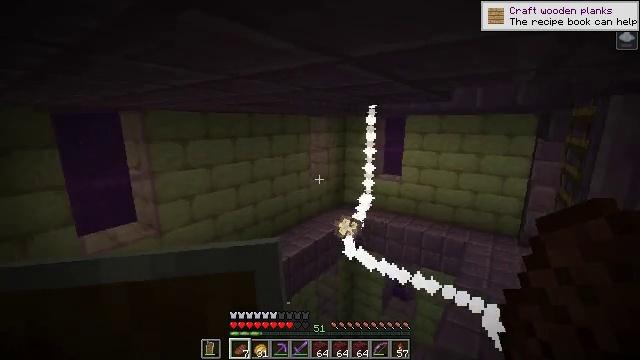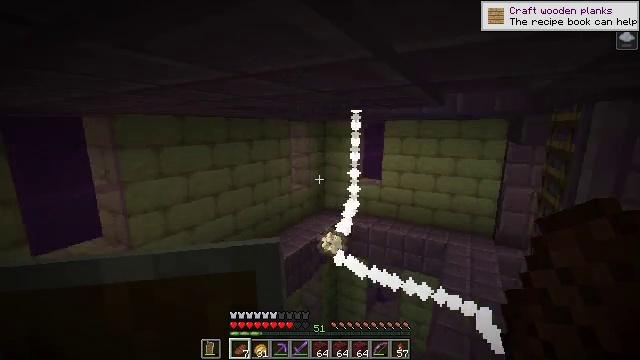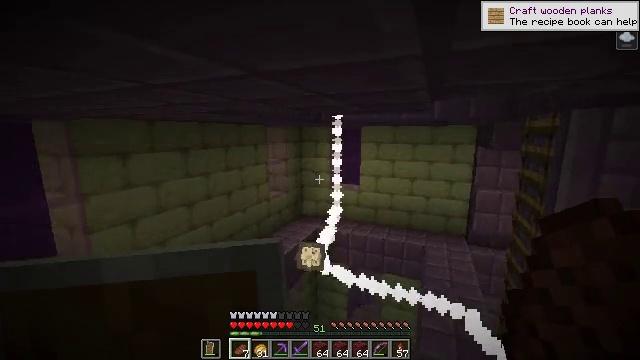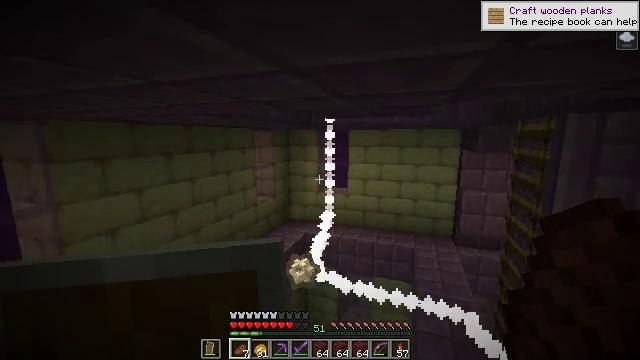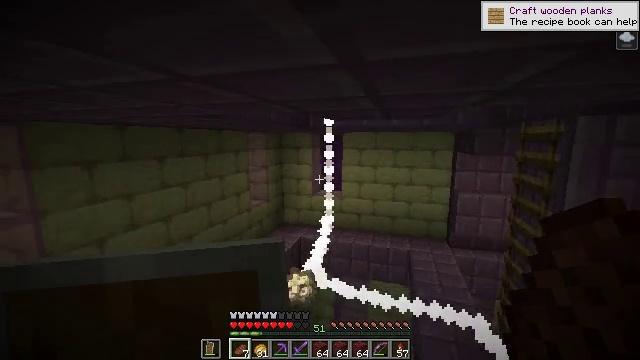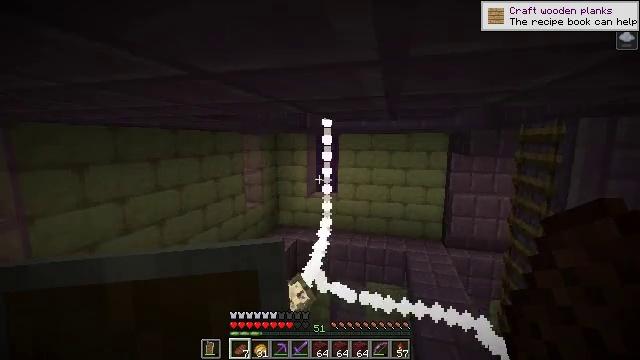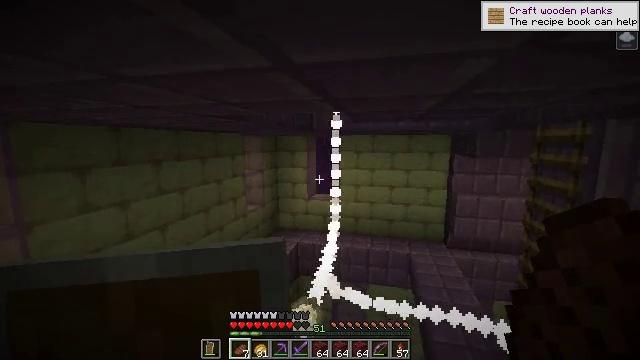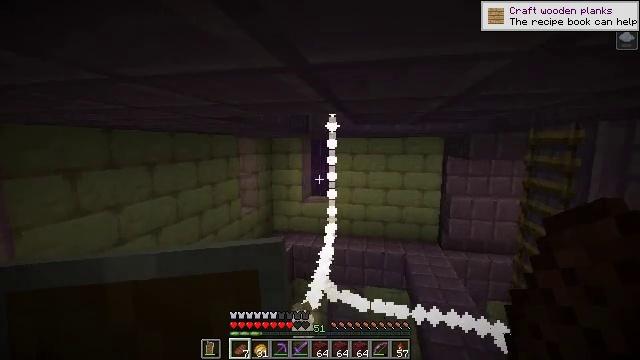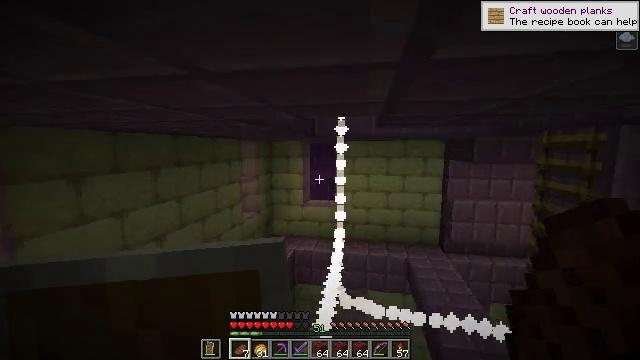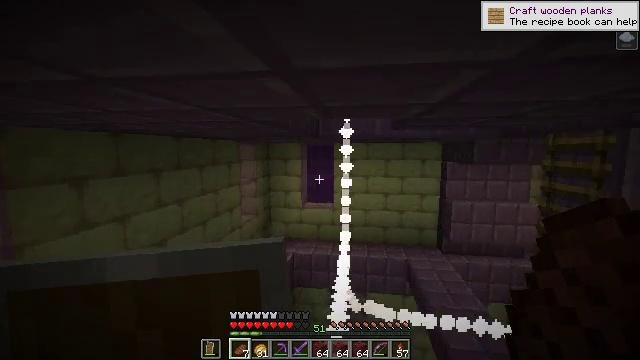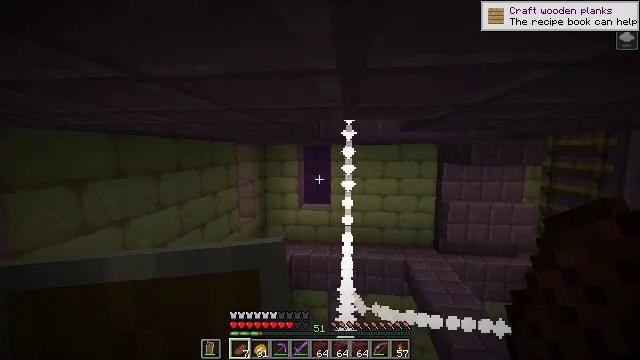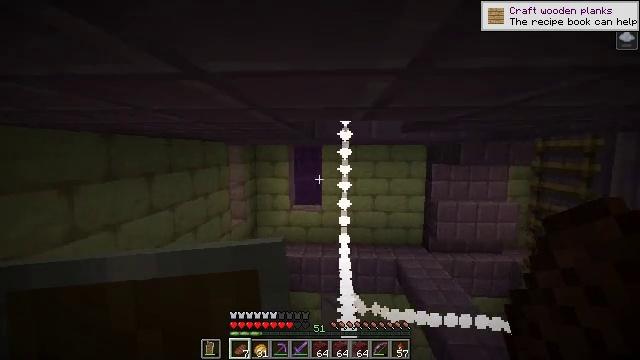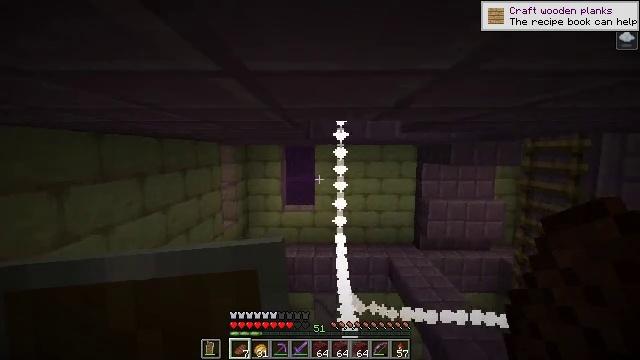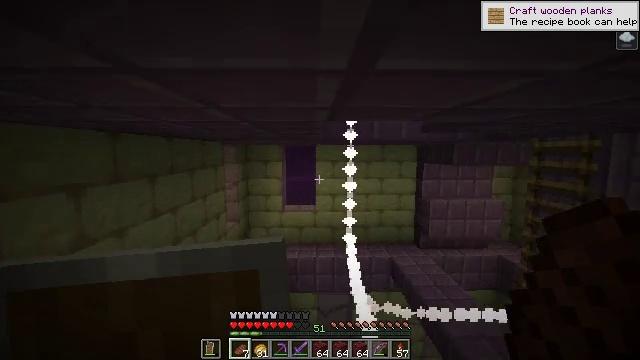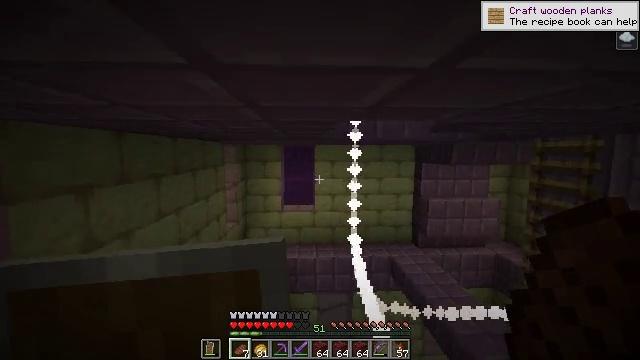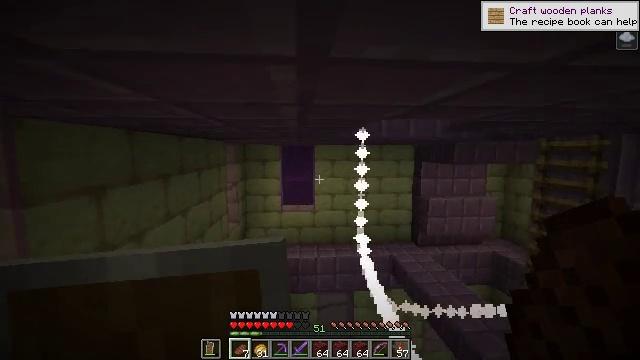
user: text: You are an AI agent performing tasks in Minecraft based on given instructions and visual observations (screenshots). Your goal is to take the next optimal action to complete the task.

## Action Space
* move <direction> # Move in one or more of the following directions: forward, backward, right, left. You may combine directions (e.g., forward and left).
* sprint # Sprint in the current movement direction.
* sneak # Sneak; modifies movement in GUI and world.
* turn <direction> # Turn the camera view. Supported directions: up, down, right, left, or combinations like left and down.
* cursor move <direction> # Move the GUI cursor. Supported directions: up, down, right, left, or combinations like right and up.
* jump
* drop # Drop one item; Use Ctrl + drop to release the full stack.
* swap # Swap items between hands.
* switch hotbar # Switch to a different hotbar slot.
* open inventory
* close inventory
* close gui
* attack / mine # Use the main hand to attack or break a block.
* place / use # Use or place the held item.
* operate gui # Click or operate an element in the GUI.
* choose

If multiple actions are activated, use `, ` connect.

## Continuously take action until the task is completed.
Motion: motion action
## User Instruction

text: Combat the shulker.
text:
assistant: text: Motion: move forward and move left, turn right and up
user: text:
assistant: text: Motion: move forward and move left, turn right and up
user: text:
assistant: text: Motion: move forward and move left, turn right
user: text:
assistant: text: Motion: move forward and move left, turn right
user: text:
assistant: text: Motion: move left, turn right
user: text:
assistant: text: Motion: move left, turn right
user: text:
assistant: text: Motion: move left, turn right
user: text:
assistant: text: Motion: move left, turn right
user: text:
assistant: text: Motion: move left, turn right
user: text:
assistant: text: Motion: move left, turn right
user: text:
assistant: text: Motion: move left, turn right
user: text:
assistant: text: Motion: move left, turn right
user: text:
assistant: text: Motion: move forward and move left, turn right
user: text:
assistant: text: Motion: move forward and move left, turn right
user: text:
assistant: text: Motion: move forward and move left, turn right
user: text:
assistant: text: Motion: move forward and move left, turn right
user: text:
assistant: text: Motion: move forward and move left, turn right
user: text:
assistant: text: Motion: move forward and move left, turn right
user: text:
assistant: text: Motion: move forward and move left, turn right
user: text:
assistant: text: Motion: move forward and move left, turn right
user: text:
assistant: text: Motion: move forward and move left, turn right
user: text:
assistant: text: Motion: move forward and move left, turn right
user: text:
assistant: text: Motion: move forward and move left, turn right
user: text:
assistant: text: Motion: move forward and move left, turn right
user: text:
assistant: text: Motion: move forward and move left, turn right
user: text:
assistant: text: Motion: move forward and move left, turn right
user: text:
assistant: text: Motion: move forward and move left, turn right
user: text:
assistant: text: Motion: move forward and move left, turn right
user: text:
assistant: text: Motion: move left, turn right
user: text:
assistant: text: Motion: move left, turn right